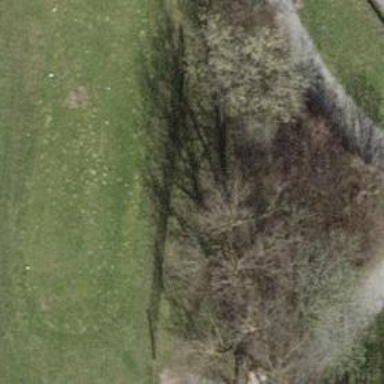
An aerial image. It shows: Grass area designated as golf tee.